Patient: sex M, age 47
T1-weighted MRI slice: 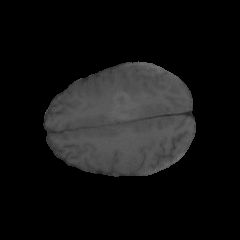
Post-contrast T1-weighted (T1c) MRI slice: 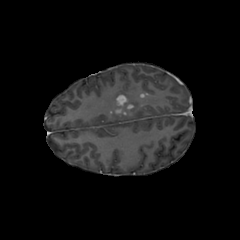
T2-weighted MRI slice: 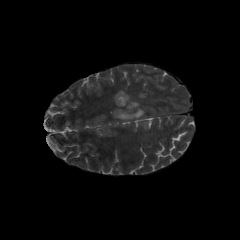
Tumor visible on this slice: yes
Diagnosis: Glioblastoma, IDH-wildtype
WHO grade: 4